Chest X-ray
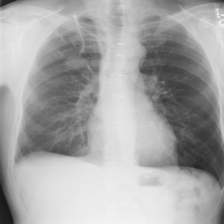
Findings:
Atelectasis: negative
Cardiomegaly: negative
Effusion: negative
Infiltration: positive
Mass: negative
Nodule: negative
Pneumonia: negative
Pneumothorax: negative
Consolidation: negative
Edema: negative
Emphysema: negative
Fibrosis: negative
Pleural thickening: negative
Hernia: negative